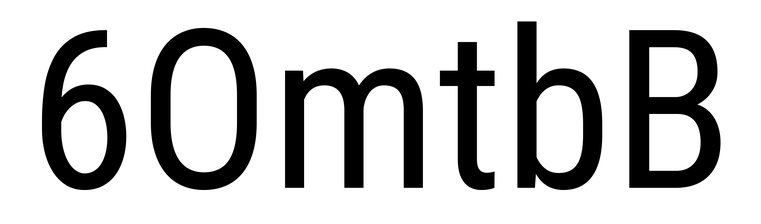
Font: Roboto_Condensed_Regular